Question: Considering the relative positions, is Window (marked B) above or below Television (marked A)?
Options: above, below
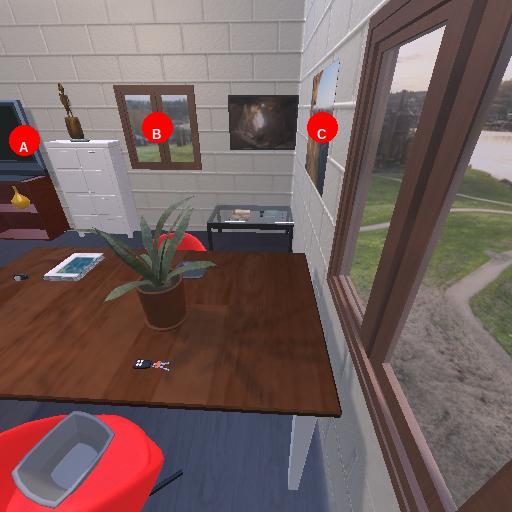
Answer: above